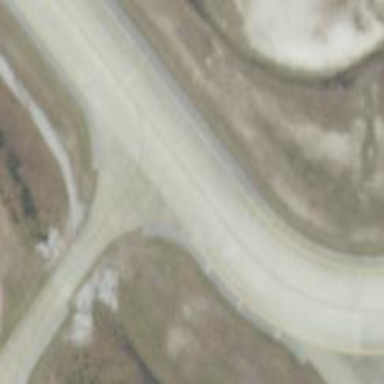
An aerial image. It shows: Asphalt taxiway at the airport.